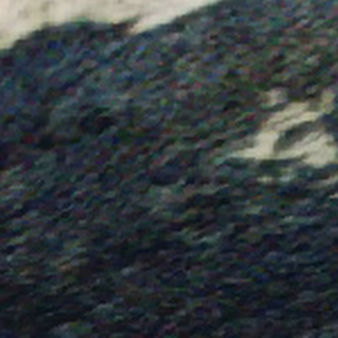
Label: other